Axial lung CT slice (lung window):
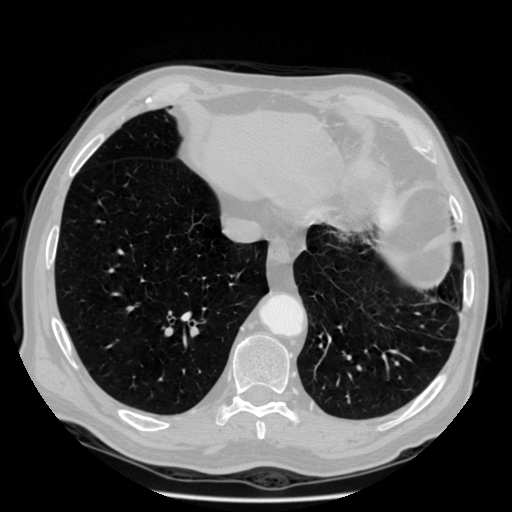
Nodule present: no